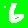
Digit: 6